Field crop: maize
Growth stage: 2
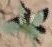
Species: datura